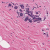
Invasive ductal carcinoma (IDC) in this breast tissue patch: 0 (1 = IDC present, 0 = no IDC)